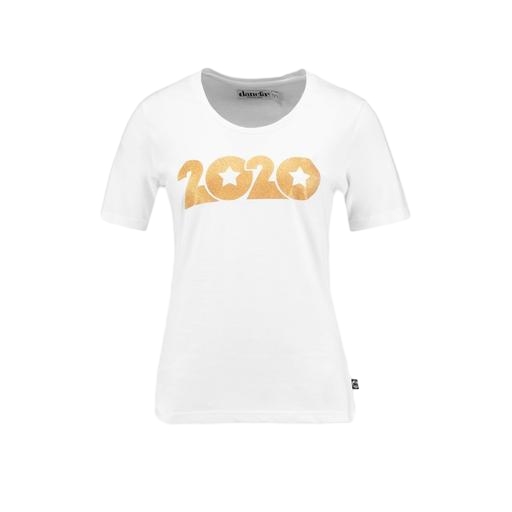
white graphic t-shirt, white women's t-shirt, white printed t-shirt, white background